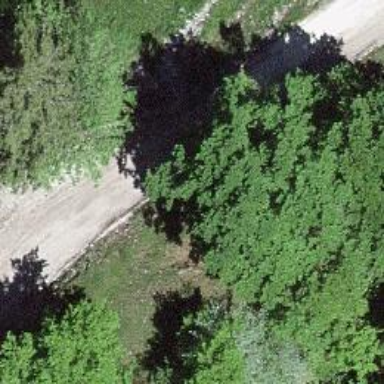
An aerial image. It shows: Gravel track with grade2 tracktype.